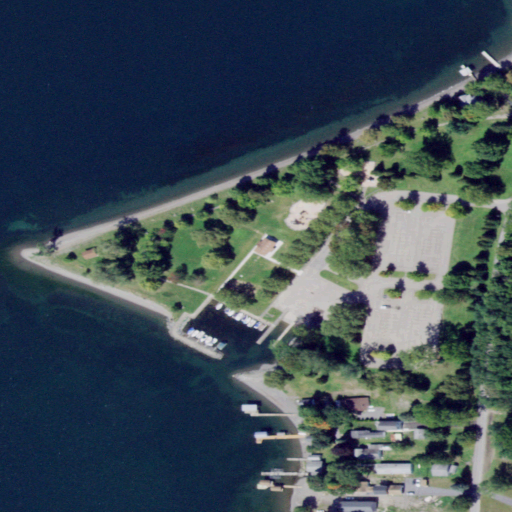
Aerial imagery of cape in New York named Lodi Point containing open water, low intensity development, open development, medium intensity development, high intensity development, barren land, deciduous forest, and pasture